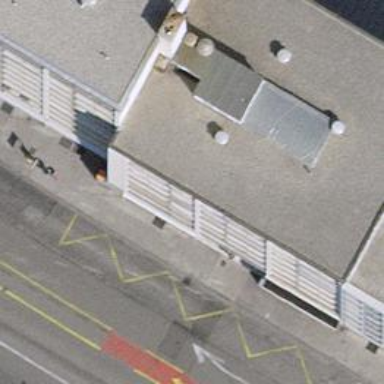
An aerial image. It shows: Asphalt sidewalk leading to public transport platform.